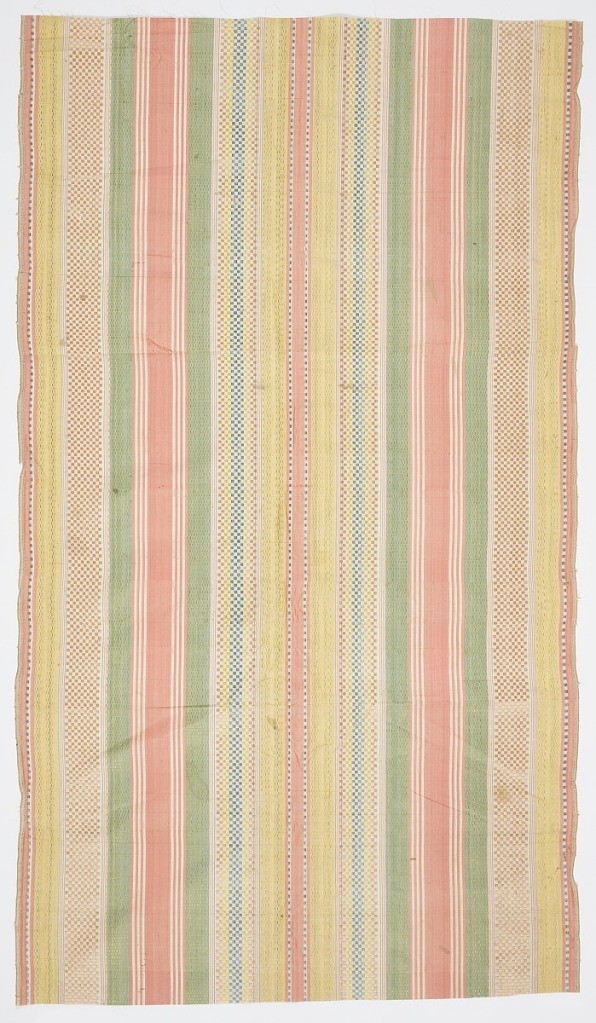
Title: Textile
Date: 17th–18th century
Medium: silk Technique: predominantly warp-faced plain weave with supplementary warp patterning
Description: Warp stripes of various widths in green, yellow, salmon, pale pink, and white; some with small checks in a contrasting color using blue, yellow and orange supplementary warps.